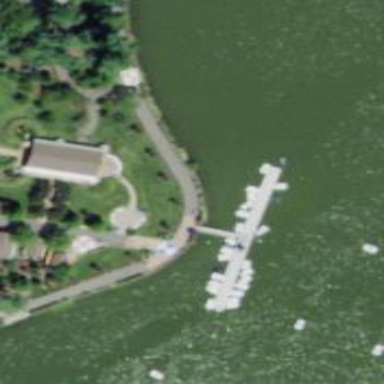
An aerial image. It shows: Man-made pier.